Interaction volume radius: 10 \u00c5
Interaction volume height: 25 \u00c5
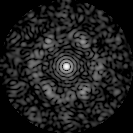
Disorder parameter: 0.7635